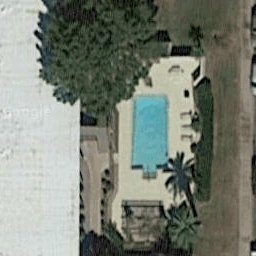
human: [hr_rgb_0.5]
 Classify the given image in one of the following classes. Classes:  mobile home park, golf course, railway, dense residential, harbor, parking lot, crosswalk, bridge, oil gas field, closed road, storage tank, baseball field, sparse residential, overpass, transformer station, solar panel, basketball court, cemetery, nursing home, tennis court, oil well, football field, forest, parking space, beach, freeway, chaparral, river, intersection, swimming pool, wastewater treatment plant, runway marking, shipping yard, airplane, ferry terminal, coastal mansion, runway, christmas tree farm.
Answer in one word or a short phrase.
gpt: swimming pool